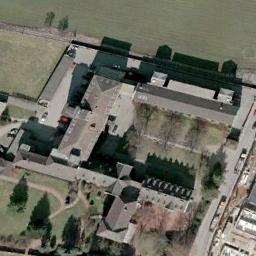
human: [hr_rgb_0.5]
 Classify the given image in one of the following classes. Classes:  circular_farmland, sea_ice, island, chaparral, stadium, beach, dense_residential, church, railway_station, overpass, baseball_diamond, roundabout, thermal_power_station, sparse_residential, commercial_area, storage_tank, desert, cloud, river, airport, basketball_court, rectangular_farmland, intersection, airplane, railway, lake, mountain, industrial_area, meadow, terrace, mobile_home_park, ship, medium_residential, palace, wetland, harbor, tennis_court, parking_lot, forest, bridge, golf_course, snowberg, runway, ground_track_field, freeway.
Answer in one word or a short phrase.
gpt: church